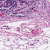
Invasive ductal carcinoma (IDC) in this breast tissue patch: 0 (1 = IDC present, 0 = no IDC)